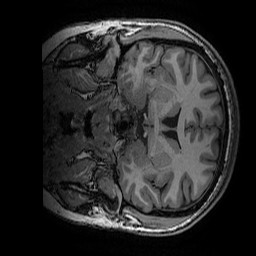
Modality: T1w
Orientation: coronal
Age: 21
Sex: male
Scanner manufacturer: ge
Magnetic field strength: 3 T
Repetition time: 0.007 s
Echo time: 0.00342 s